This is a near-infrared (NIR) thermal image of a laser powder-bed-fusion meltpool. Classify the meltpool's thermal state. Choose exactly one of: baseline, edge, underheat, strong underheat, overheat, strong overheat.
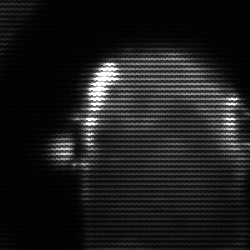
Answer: baseline